【题型】填空题　【知识点】解析几何　【难度】easy
已知点 $A(2,1), B(3,-2)$，若直线 $l: y = k(x-1)$ 与线段 $AB$ 相交，则直线 $l$ 的倾斜角的取值范围是 \_\_\_\_\_\_\_\_.
【解答】

\noindent \textbf{【答案】} $\left[0,\dfrac{\pi}{4}\right]\cup\left(\dfrac{3\pi}{4},\pi\right)$

\vspace{0.2cm}
\noindent \textbf{【分析】} 先判断直线过定点，再根据直线与线段相交，求出直线斜率的取值范围，最后根据正切函数的性质，求出倾斜角的取值范围即可.

\vspace{0.2cm}
\noindent \textbf{【详解】} 直线$l$:$y=k(x-1)$过定点$P(1,0)$，
则$k_{PA}=\dfrac{1-0}{2-1}=1$，$k_{PB}=\dfrac{-2-0}{3-1}=-1$，

如图，要使直线$l$:$y=k(x-1)$与线段$AB$相交，
则直线$l$的斜率$k$应满足$-1\leq k\leq 1$，
所以直线$l$的倾斜角的取值范围是$\left[0,\dfrac{\pi}{4}\right]\cup\left(\dfrac{3\pi}{4},\pi\right)$.
故答案为:$\left[0,\dfrac{\pi}{4}\right]\cup\left(\dfrac{3\pi}{4},\pi\right)$.

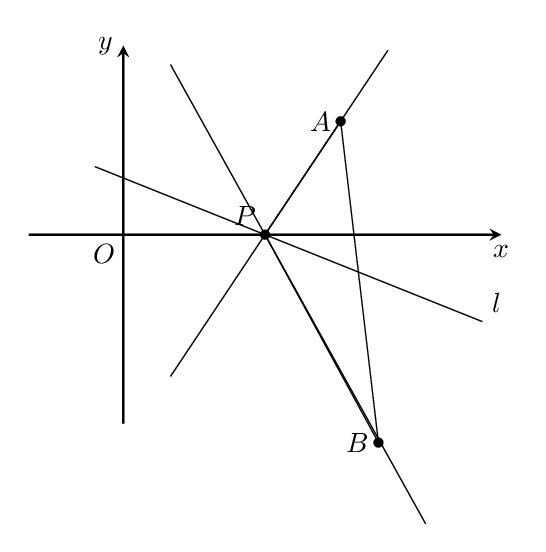